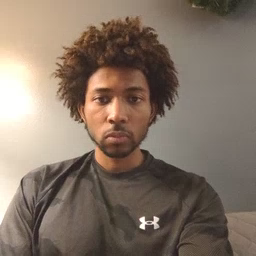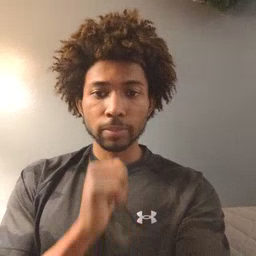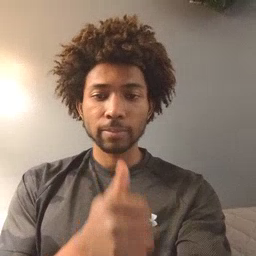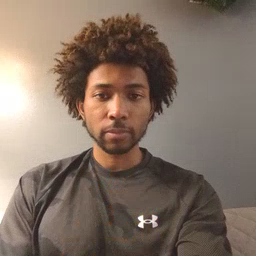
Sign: not